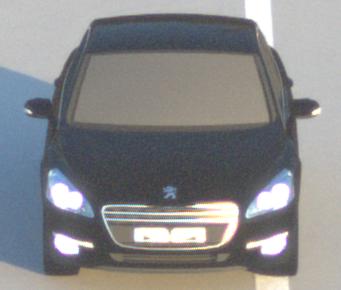
Make: Peugeot
Model: 508 120 VTi
Detailed model: 508 (I) Limousine
Model produced from: 2011/03
Model produced until: 2014/05
Doors: 4
Color: black
Road condition: dry road
Daytime: sunrise or sunset
Contrast: high contrast